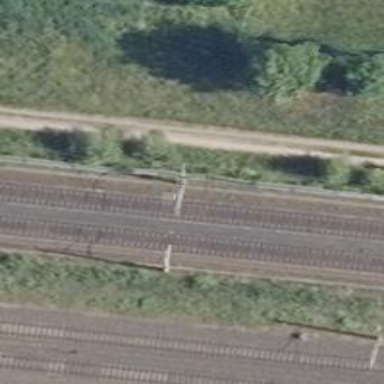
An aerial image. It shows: Milestone along the railway with catenary mast.